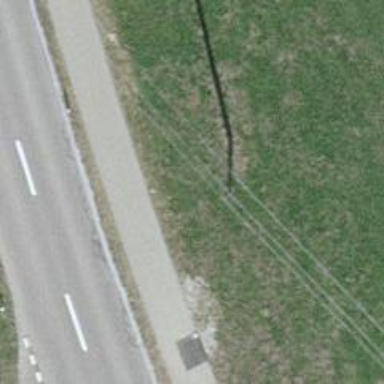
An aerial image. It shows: Cycleway.